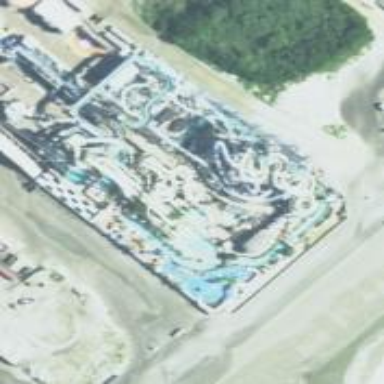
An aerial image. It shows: Water slide attraction.